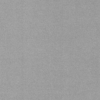
Label: dusty